Question: I'm in trouble when I use Sidebar (Panel) in twitter bootstrap.
Here Is snap of that Sidebar (Panel).

And Here is my CSS code for it.
'''
.sharecartside .content {
height: 100% !important;
min-height: 100%;
padding: 18px 10px 20px 30px;
}
.sharecartside {
height: 100%;
margin: 1px 0 0 508px;
}
.sharecartside {
background: url("../images/bg_sidepannel.png") repeat-y scroll 0 0 transparent;
float: right;
margin: 1px 0 0 400px;
position: absolute;
width: 300px;
}
'''
Any help will be appreciated.
Thank you.
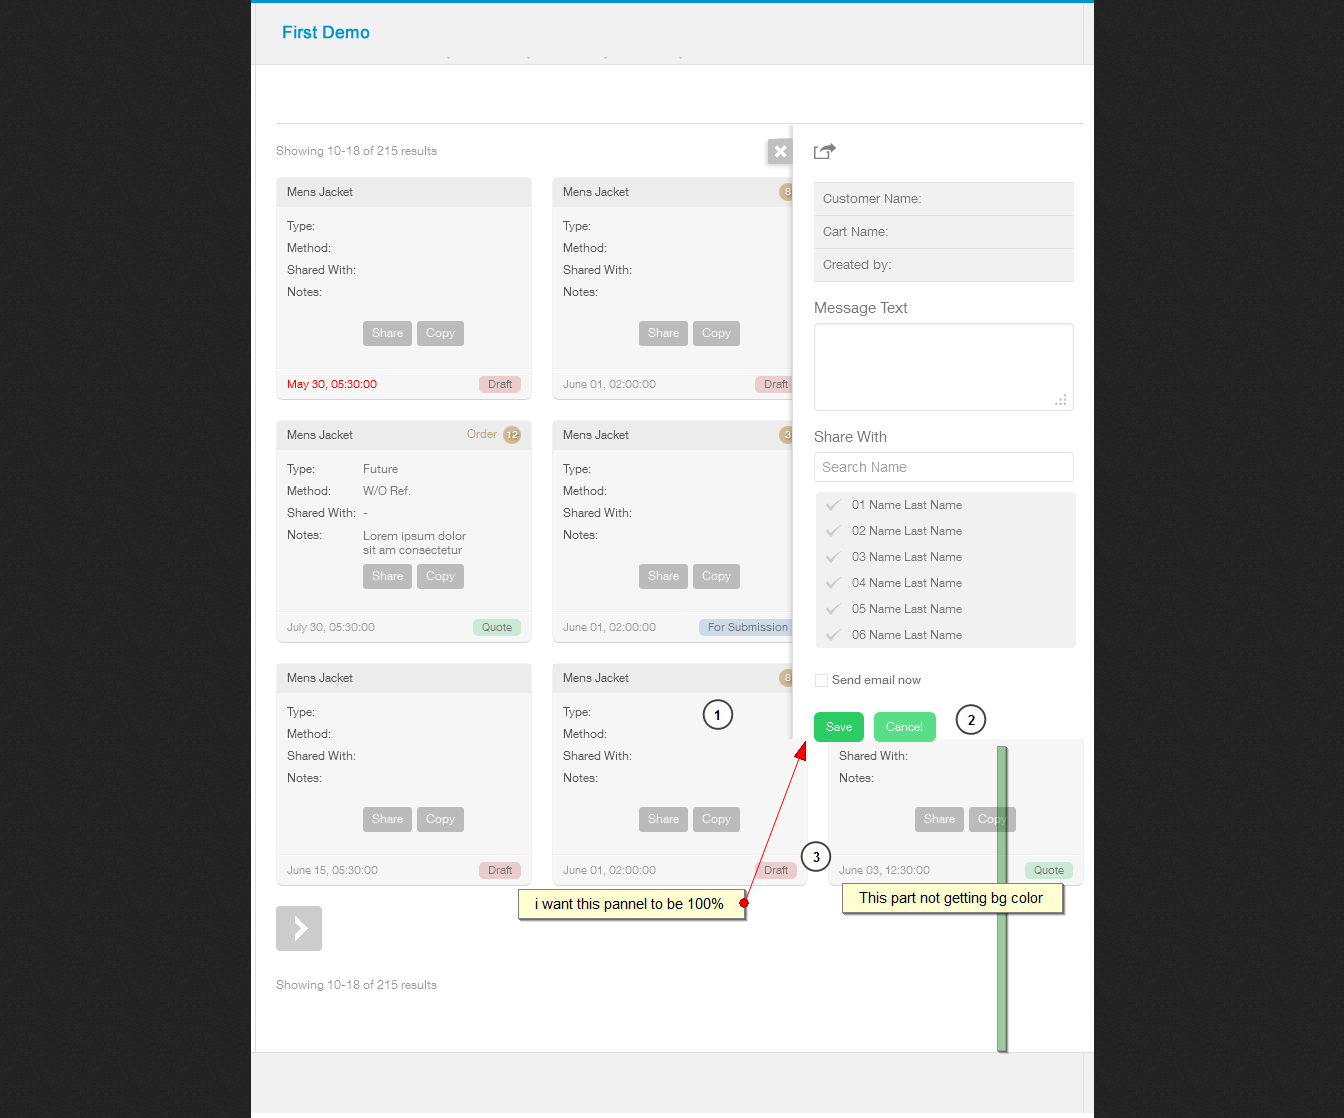
Answer: In order to make 'height:100%' work for any HTML element, its parent item should have a height value defined. Or the item will expand to height of the nearest ancestor with a height defined.
If all the ancestors of an element have no height defined or defined in percentage, then in order to have the element to expand to the height of the page, you should give both 'body' and 'html' a 100% height.
If you are using bootstrap responsive, using
'''
html,body{ height:100%}
'''
in css should solve the problem. Make sure that this rule appear after you includes bootstrap-responsive.css